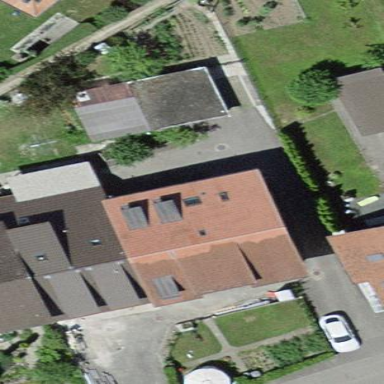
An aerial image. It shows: Building with tile roof.